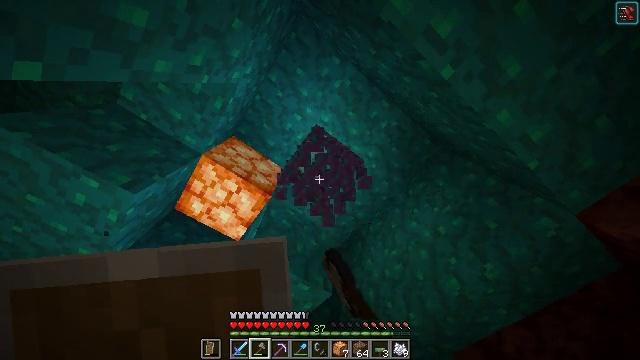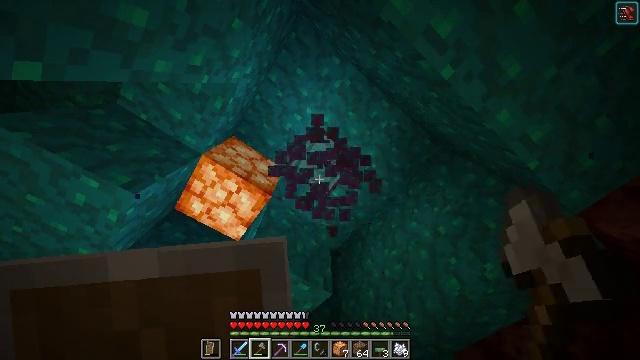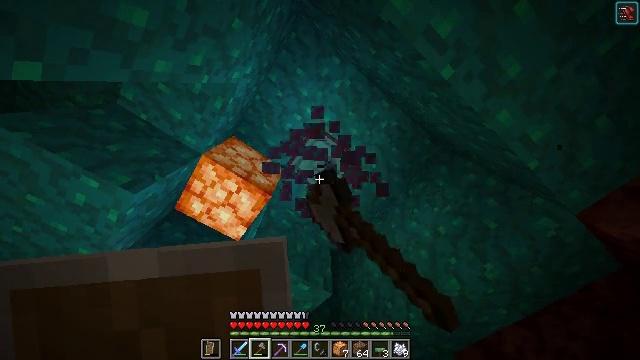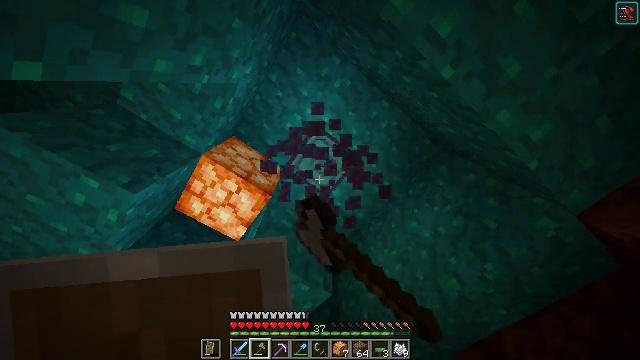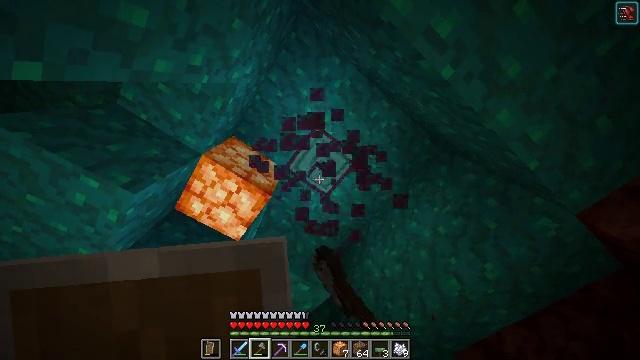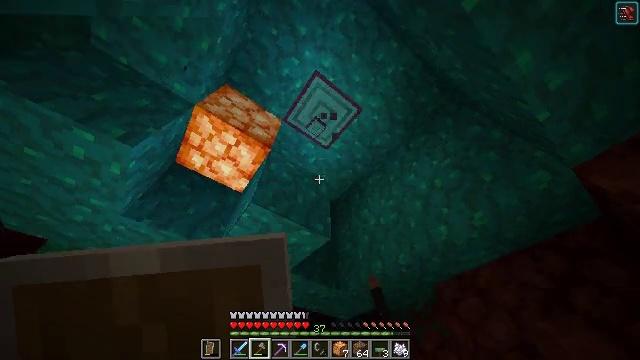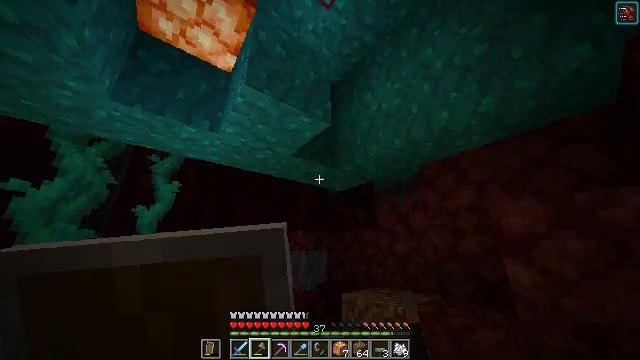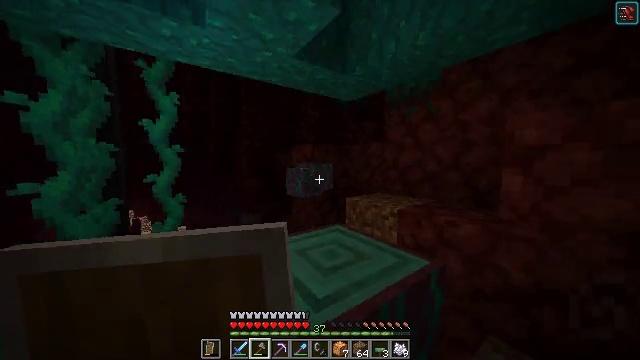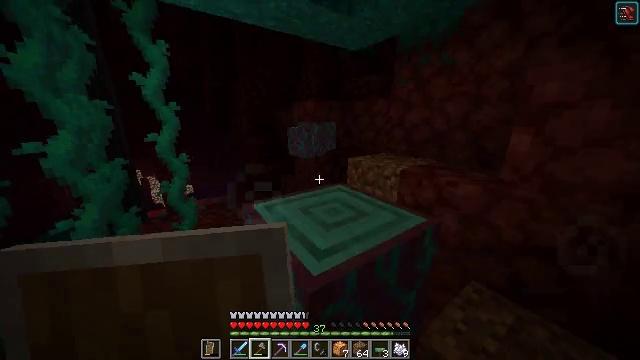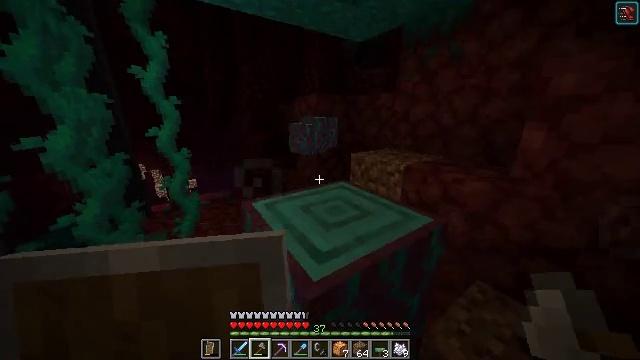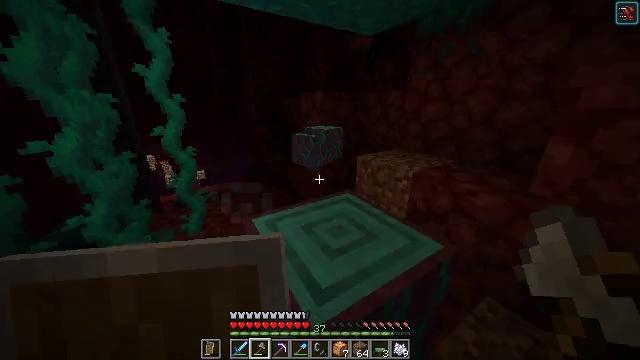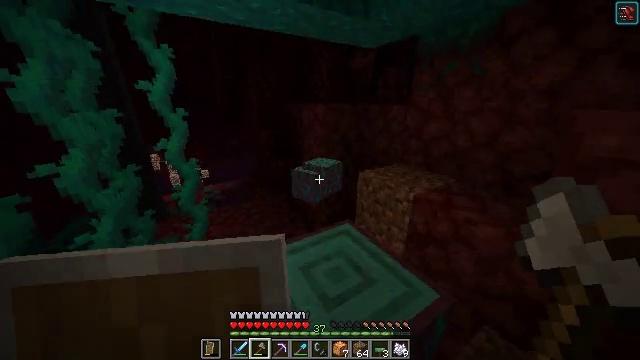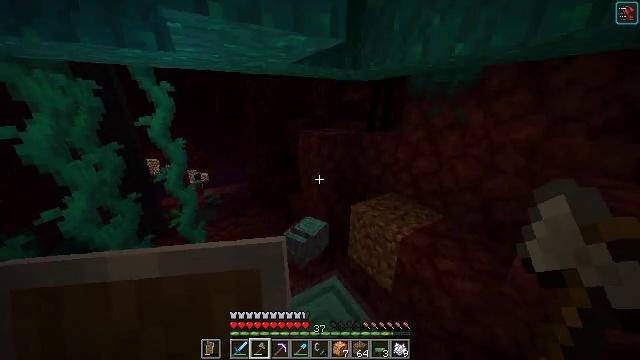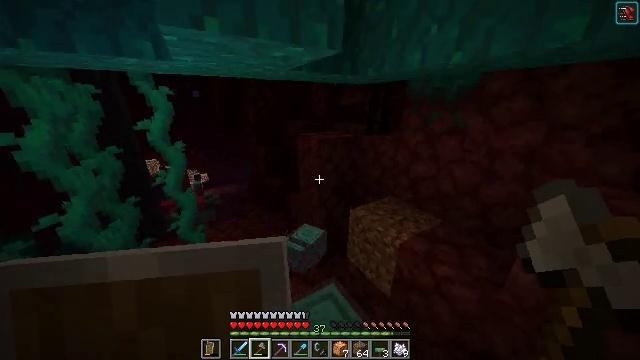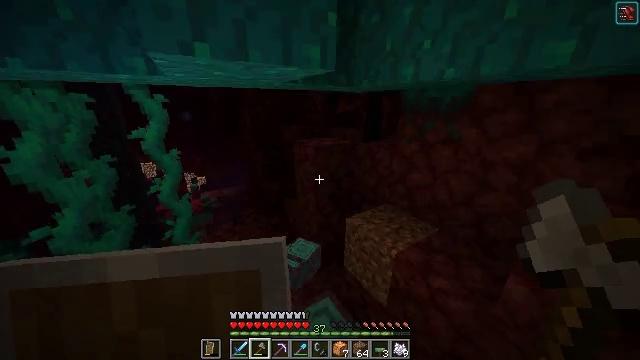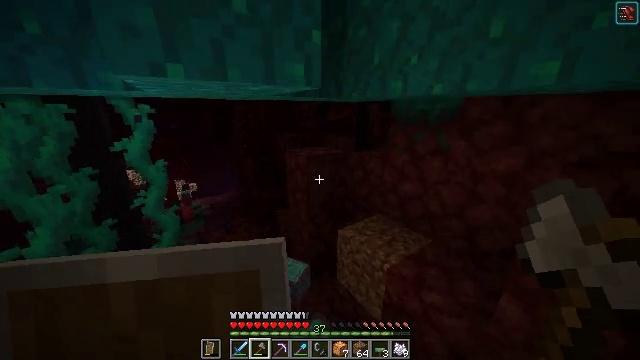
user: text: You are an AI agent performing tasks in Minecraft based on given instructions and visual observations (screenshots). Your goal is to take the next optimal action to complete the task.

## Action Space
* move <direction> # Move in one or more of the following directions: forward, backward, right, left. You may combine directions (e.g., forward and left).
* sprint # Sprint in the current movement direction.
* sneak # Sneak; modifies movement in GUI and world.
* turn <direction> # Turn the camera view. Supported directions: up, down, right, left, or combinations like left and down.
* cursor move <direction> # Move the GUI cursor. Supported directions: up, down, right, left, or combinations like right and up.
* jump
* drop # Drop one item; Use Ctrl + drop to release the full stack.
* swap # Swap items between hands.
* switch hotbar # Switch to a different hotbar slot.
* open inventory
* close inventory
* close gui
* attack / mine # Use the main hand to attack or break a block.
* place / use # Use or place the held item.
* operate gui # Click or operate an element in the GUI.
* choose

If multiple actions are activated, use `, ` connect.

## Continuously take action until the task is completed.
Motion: motion action
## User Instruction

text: Mine the warped stem in the Nether.
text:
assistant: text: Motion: attack / mine
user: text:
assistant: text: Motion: attack / mine
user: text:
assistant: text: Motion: attack / mine
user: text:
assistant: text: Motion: no_op
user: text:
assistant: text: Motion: turn down
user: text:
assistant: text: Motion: turn down
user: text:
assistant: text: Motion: turn left and down
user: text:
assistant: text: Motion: turn down
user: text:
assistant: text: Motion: move forward, turn down
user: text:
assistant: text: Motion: move forward, turn left and down, jump
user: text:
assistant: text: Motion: move forward, jump
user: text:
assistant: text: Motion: move forward, jump
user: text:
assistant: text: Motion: move forward, jump
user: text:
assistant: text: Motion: move forward
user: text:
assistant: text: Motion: turn right and up
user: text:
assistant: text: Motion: turn right and up
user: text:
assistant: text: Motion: turn up
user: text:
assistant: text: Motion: turn left and up
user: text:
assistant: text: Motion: turn left and up
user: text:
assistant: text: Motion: turn left and up
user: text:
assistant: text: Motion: turn left and up
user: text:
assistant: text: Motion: turn left and up
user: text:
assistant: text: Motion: turn up
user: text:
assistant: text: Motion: turn up
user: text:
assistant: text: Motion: turn left and up
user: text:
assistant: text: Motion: no_op
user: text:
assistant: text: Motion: no_op
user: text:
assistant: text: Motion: no_op
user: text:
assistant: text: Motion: no_op
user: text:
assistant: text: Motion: turn down